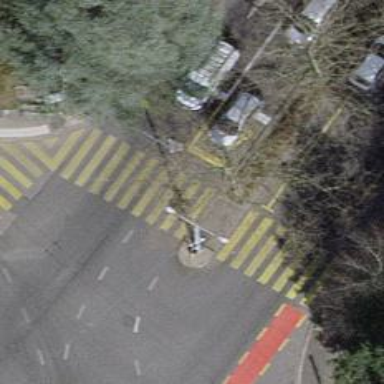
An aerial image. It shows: Crossing with traffic signals.